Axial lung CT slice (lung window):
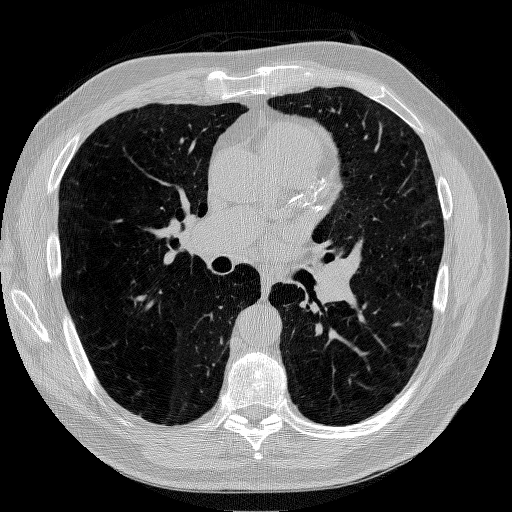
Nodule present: no